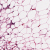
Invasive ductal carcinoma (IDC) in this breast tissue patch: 1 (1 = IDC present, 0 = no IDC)